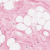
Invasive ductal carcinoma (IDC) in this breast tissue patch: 0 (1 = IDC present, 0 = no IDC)